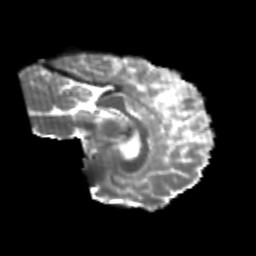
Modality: T2w
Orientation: sagittal
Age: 26
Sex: male
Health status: healthy
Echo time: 0.074 s